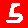
Digit: 5